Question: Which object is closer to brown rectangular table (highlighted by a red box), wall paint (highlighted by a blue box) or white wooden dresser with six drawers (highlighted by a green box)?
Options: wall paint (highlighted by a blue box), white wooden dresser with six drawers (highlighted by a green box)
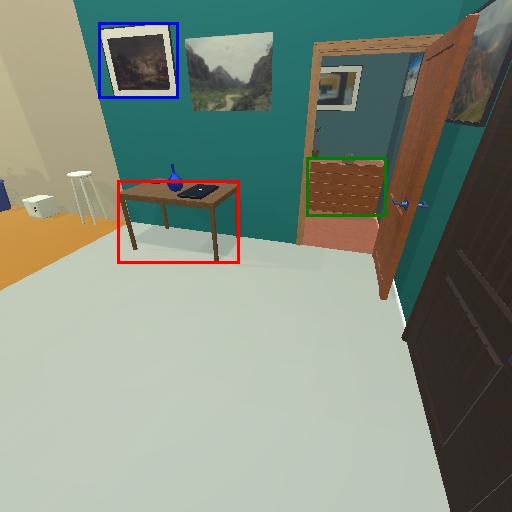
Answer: wall paint (highlighted by a blue box)